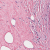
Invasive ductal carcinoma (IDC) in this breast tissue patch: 0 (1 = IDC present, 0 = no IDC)